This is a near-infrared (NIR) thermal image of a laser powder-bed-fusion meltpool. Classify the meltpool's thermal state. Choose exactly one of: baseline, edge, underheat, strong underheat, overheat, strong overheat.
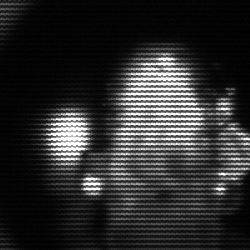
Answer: strong underheat